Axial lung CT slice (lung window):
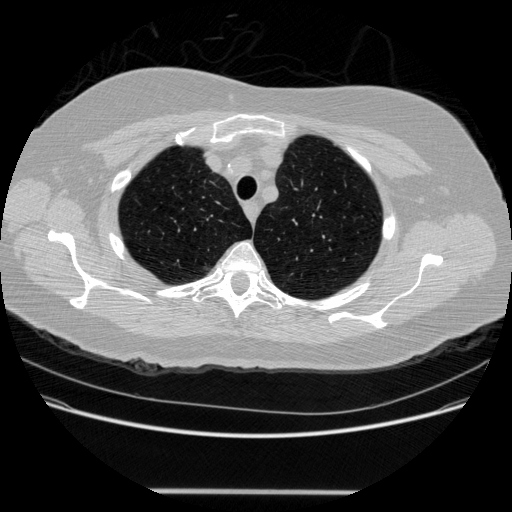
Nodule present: no